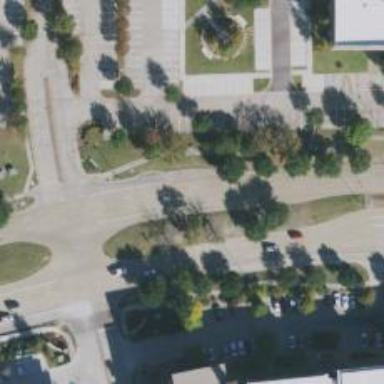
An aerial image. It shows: Secondary road with separate sidewalks.